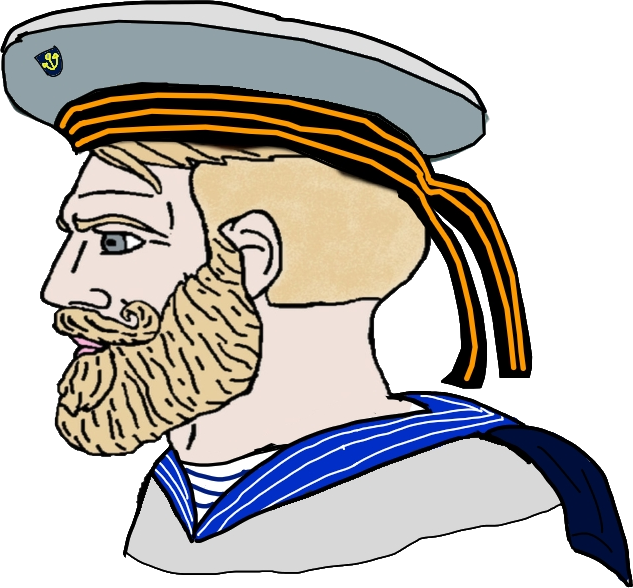
Label: 4_Yes_Chad